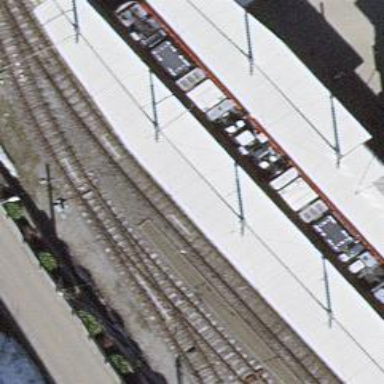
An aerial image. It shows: Narrow-gauge railway with electrified contact line.